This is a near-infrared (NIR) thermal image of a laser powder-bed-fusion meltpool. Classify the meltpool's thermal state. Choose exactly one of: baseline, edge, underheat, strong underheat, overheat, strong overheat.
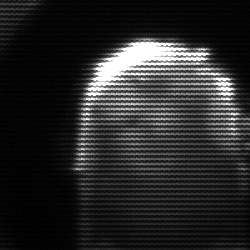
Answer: baseline